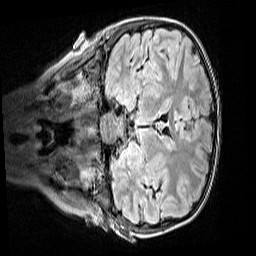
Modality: FLAIR
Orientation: coronal
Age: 9
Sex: female
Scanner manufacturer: siemens
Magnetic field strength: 3 T
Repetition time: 5 s
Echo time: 0.388 s